Question: I have a bunch of buttons inside a 'btn-group' div which I have to set them all in active format ans ONLY toggle the class when the user clicks on the button.
Here is the <URL> which you can see After Removing active Class from the buttons they still keeps a light grey background! can you please ler me know what is this? and How can I get rid of that?

'''
<div class="btn-group">
<button type="button" class="btn btn-default active">1</button>
<button type="button" class="btn btn-default active">2</button>
<button type="button" class="btn btn-default active">3</button>
<button type="button" class="btn btn-default active">4</button>
<button type="button" class="btn btn-default active">5</button>
<button type="button" class="btn btn-default active">6</button>
</div>
$(document).ready(function () {
$("div").children().click(function () {
$(this).toggleClass("active");
});
});
'''
And can you please let me know how I can get rid of the darker grey at the Top of the active class?
Thanks
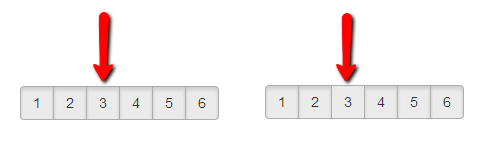
Answer: if you want to remove the grey color in active buttons, just override it as follows:
'''
.active{
background-color:white !important;
}
'''
> And can you please let me know how I can get rid of the darker grey at the Top of the active class?
well, if you are reffering to the highlighted button in the second image, it doesn't have active class, it's a non-active class.
by setting all buttons as active initially,on first click it simply becomes inactive.
You might want to think about what you are doing.
if you want to change the grey color you can do so by adding another class and toggling it as follows:
'''
.select{
background-color:white !important;
}
$("div").children().click(function () {
$(this).toggleClass("select");
});
'''
working <URL>